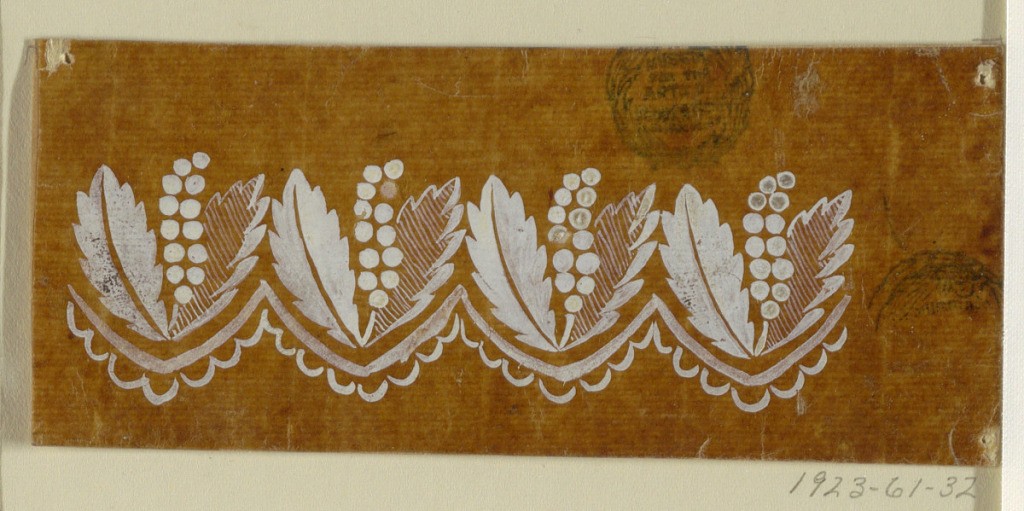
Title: Design for a Woven or Embroidered Horizontal Border, of the "Fabrique de St. Ruf"
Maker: Fabrique de Saint Ruf, Lyon, France
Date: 1805-1815
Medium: Brush and gouache on glazed tracing paper, laid down on paper
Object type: Drawing
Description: Plants consisting of a cluster of seeds between two leaves, rise from scallops. Four repeats are shown.